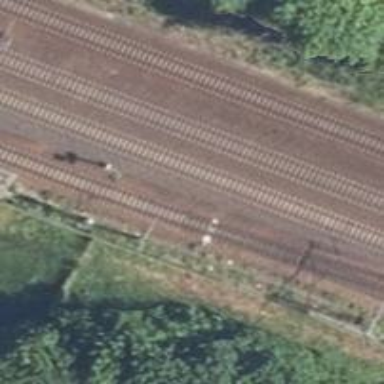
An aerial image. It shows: Railway switch with the turnout on the right side.